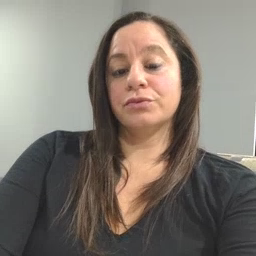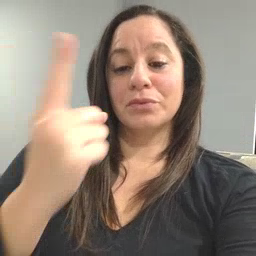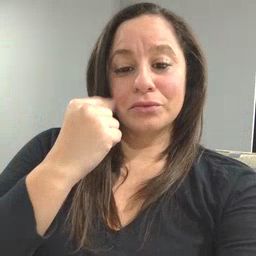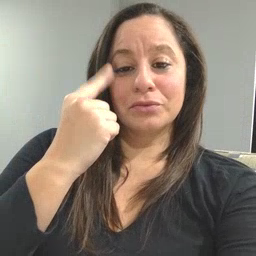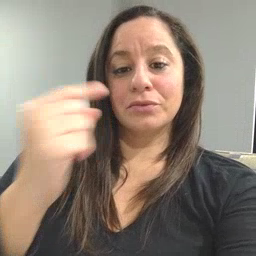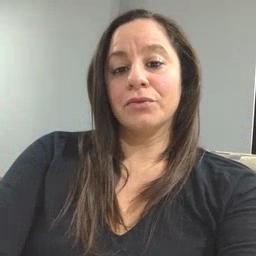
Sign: cry